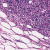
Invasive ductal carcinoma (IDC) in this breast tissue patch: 0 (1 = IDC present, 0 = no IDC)